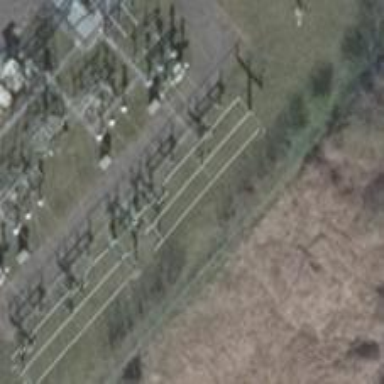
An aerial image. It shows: Power line with 3 cables. The line type is busbar.